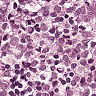
Metastatic tissue present: yes